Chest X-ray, PA view. Patient: 71 years old, sex F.
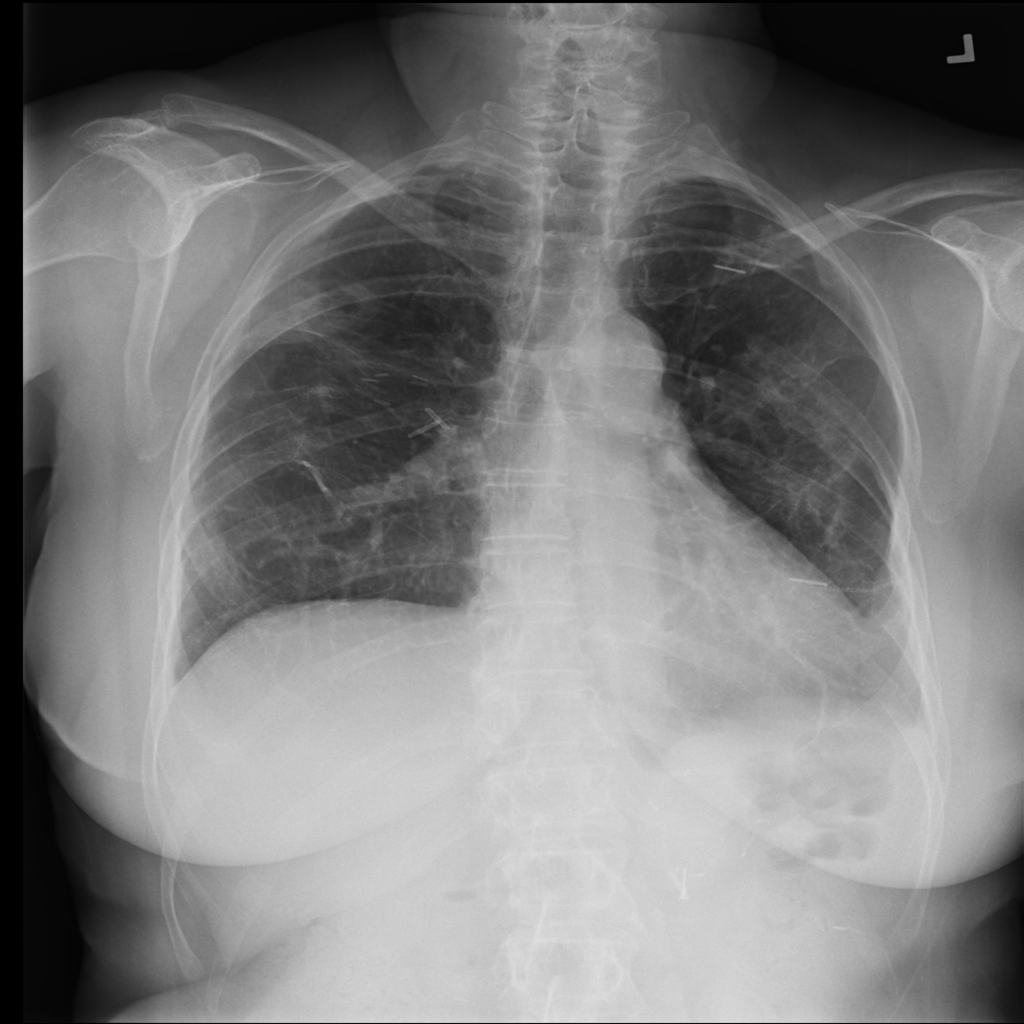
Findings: Nodule, Pneumothorax